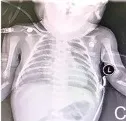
(A-E) The chest radiographs showed varying degrees of decreased transmittance and lung consolidation.
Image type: radiology (x_ray)